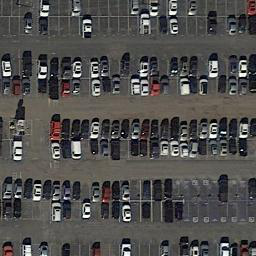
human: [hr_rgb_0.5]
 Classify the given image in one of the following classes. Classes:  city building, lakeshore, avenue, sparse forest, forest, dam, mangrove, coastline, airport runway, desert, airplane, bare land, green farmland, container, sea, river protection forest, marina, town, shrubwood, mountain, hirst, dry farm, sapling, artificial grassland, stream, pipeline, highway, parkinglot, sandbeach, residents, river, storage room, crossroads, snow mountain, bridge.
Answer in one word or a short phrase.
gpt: parkinglot